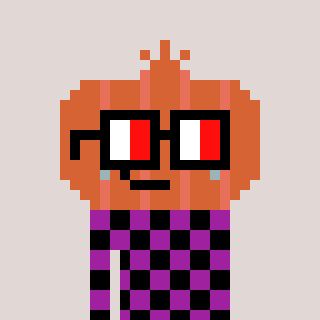
a pixel art character with square glasses with black frames and red eyes, a onion-shaped head and a magenta-colored body on a warm background